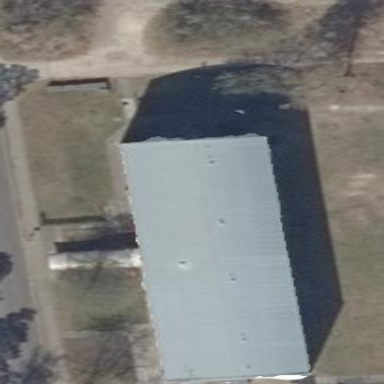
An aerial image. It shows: Dormitory building with round-shaped roof.